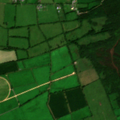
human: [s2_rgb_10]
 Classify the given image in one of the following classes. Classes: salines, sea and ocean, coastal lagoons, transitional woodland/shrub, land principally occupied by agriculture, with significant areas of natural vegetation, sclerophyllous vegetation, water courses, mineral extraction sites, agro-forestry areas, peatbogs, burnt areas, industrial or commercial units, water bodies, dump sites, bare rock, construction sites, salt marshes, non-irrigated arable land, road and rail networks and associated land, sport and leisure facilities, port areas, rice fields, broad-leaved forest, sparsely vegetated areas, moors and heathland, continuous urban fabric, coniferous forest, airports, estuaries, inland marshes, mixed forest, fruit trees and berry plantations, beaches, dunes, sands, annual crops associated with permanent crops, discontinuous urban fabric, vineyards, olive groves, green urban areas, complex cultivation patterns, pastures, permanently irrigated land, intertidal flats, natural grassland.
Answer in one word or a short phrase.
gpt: pastures, broad-leaved forest, transitional woodland/shrub